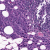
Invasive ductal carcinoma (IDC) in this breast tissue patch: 1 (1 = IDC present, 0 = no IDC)